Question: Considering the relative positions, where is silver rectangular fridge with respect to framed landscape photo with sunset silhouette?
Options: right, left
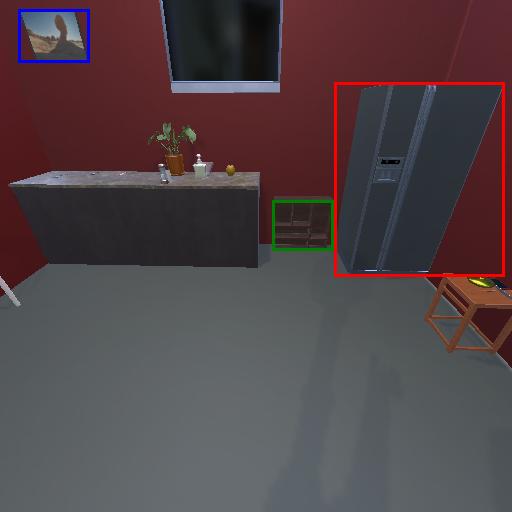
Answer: right